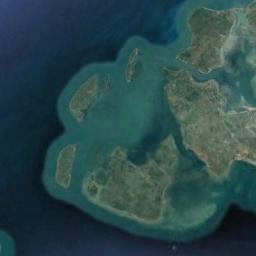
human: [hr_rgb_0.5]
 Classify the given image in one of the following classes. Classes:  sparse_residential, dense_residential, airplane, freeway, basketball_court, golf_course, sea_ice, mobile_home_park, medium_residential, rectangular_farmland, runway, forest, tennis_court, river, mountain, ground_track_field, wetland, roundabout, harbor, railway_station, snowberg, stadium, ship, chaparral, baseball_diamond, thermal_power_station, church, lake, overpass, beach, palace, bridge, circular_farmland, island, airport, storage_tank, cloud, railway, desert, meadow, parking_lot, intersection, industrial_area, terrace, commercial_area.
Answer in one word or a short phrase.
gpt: island